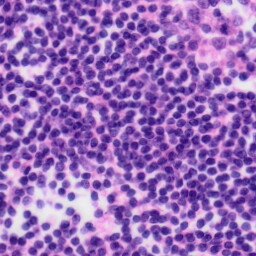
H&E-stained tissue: Tonsil